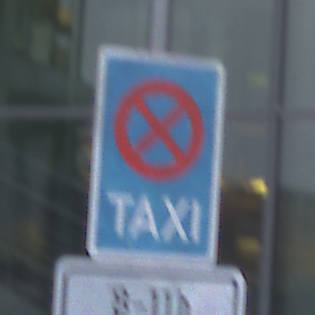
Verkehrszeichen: Taxenstand
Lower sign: ZeitangabenOhneBeschraenkungAufWochentage2
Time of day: SunriseSunset
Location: Outdoor (Urban)
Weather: PartlyCloudy
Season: NotSpecified
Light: Natural